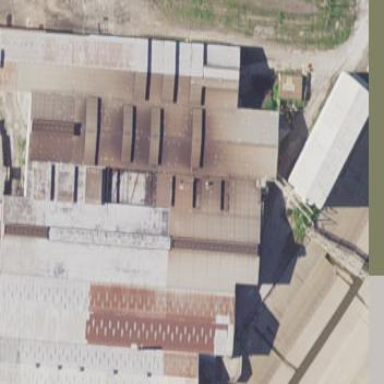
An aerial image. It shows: Industrial building.